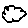
Label: cloud